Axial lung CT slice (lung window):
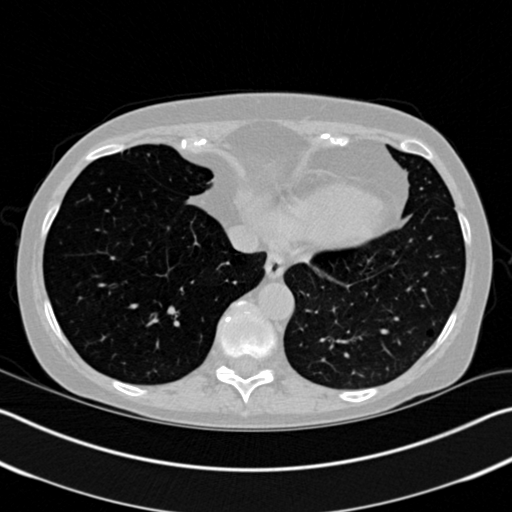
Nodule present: no